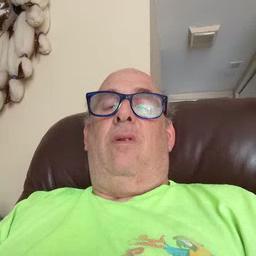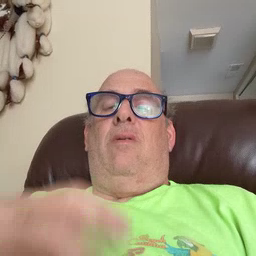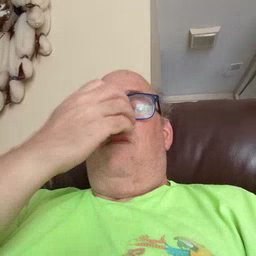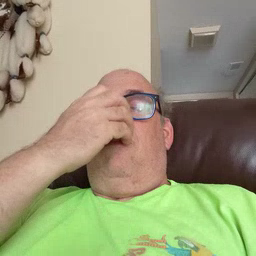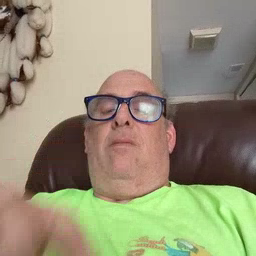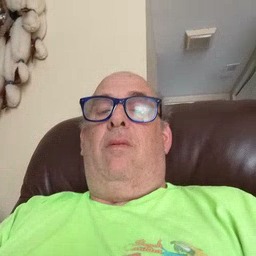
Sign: clown